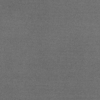
Label: dusty